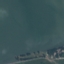
Land use / land cover: SeaLake